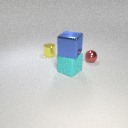
small yellow metal cylinder to the left of small red metal sphere